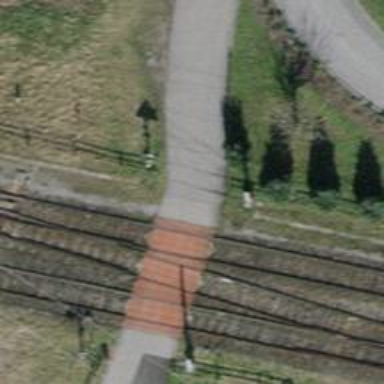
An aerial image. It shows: Railway crossing with lights and full barrier.